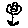
Label: flower